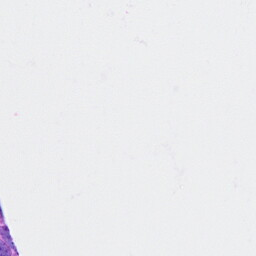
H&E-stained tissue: Breast